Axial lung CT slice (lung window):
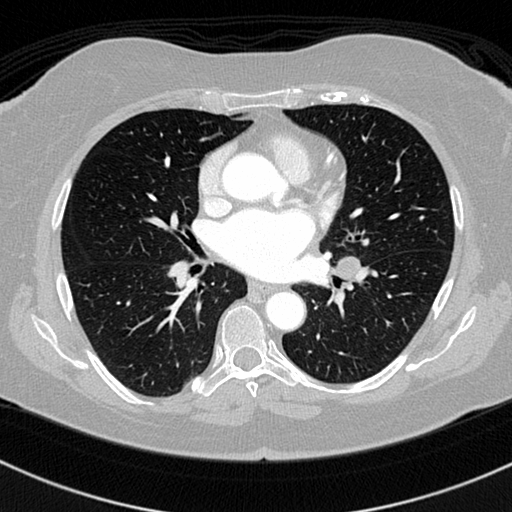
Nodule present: no